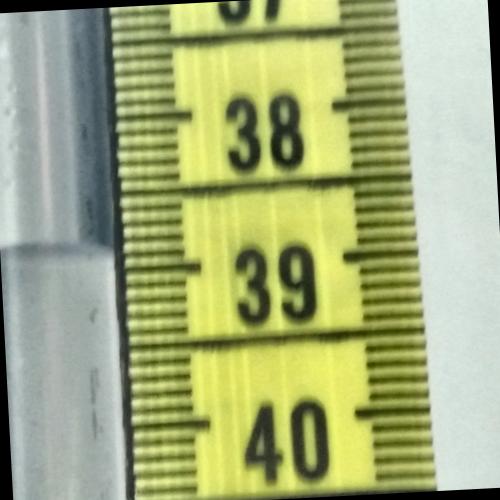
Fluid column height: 38.9 cm